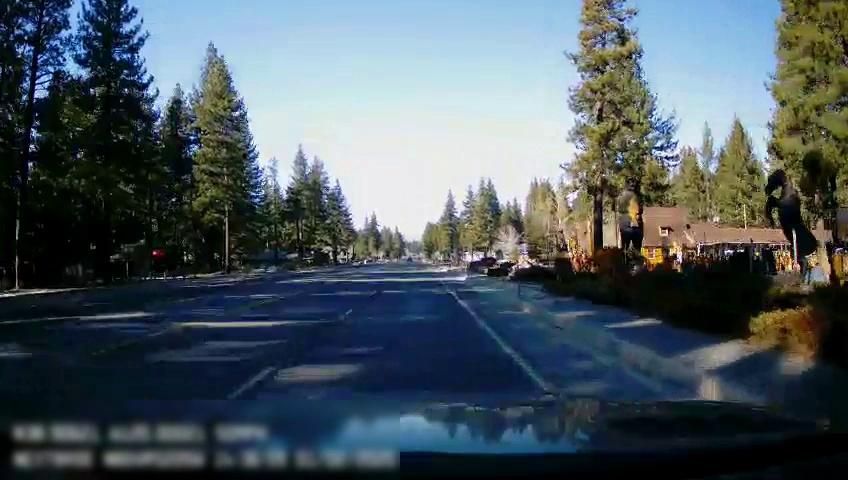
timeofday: Day
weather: Sunny
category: Drivable Space
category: Lanes | Opposite Lane
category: Lanes | Current Lane
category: Lanes | Current Lane
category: Lanes | Current Lane